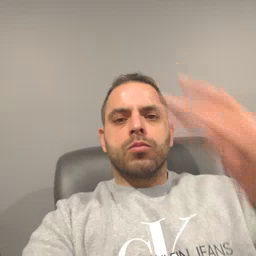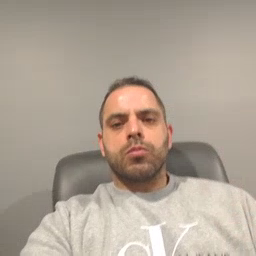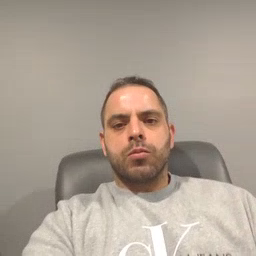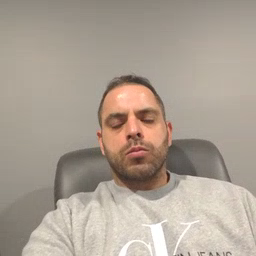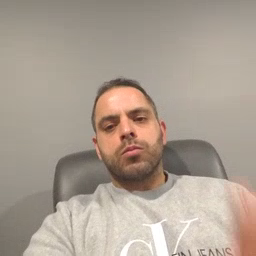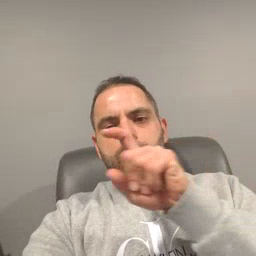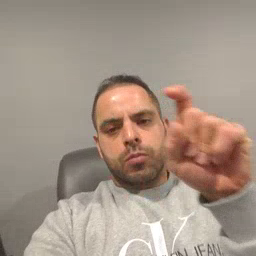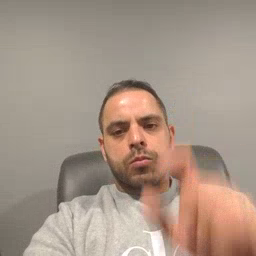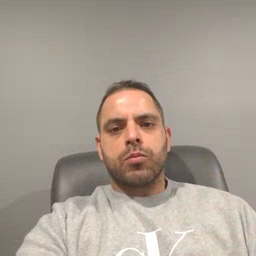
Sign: closet